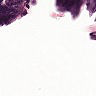
Metastatic tissue present: no